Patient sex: F
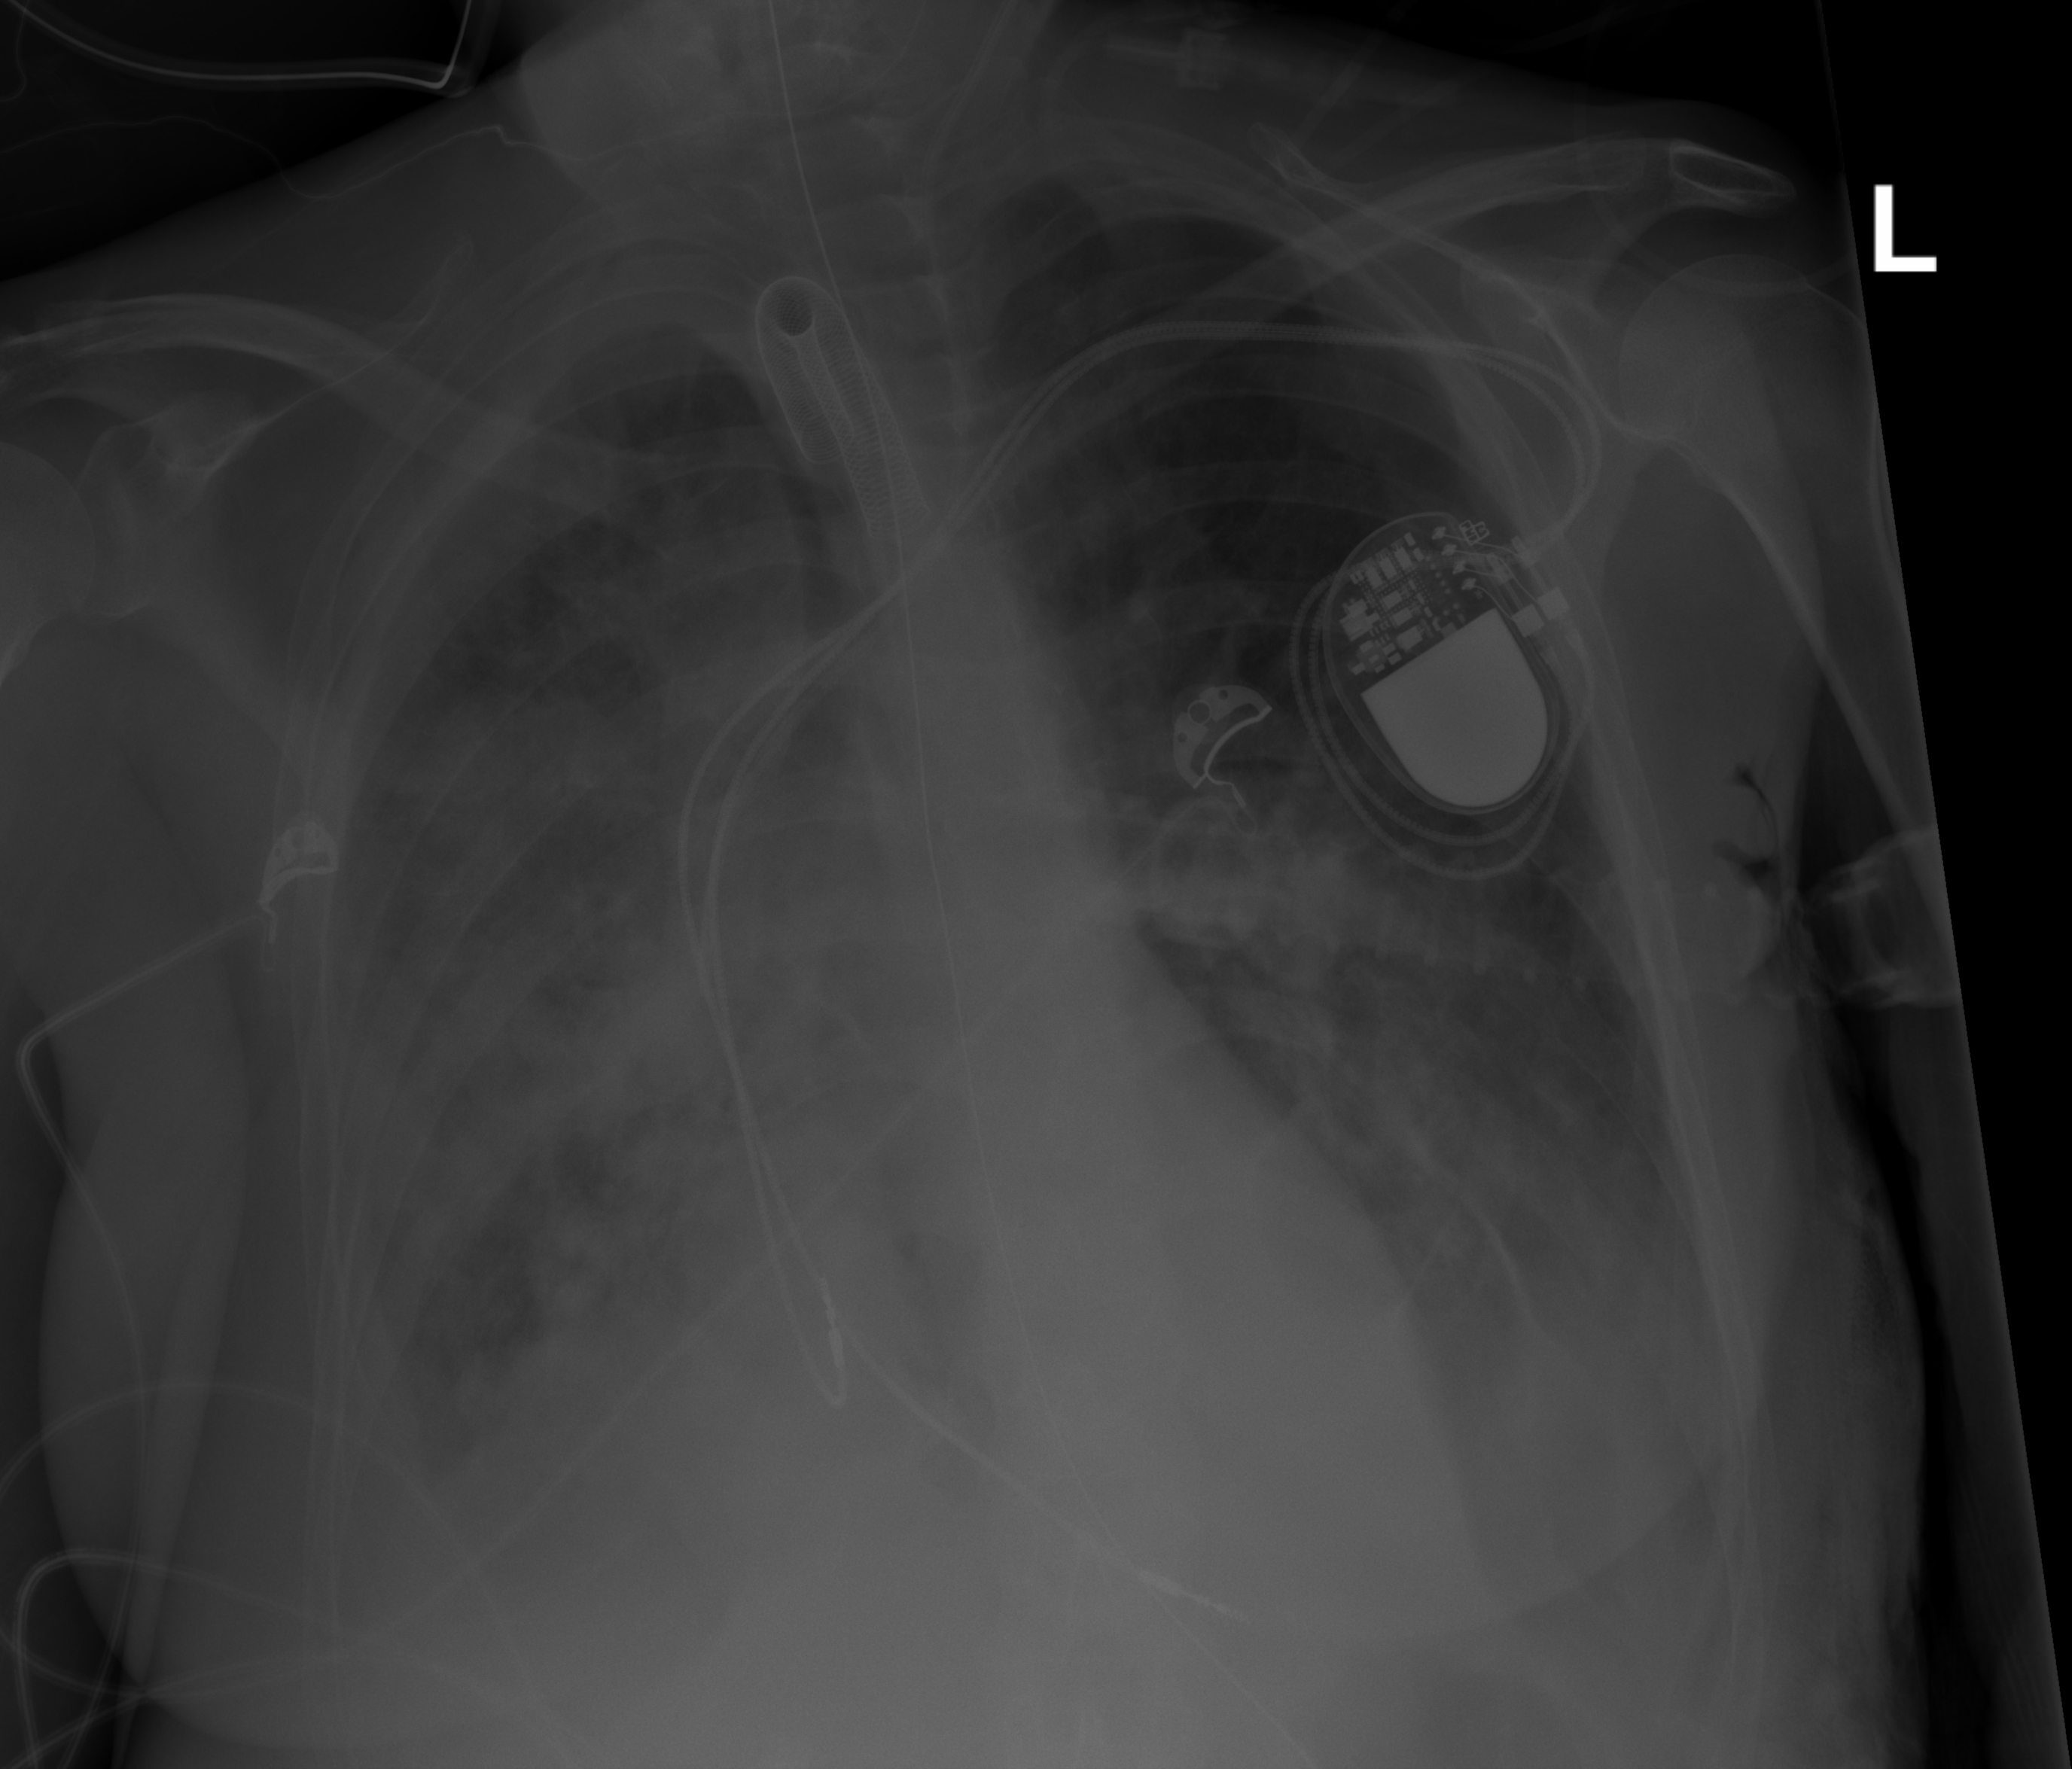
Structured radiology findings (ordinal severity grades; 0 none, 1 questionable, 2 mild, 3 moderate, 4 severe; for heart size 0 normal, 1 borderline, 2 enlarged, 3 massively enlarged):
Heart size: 0
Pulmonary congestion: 3
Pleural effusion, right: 2
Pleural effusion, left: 2
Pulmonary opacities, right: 3
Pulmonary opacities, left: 2
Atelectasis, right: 2
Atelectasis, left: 2